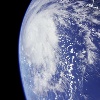
Label: cloud